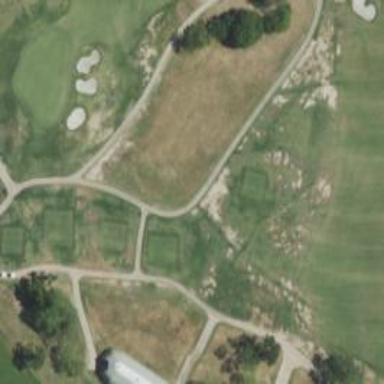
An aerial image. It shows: Service road designated as golf cart path.